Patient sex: M
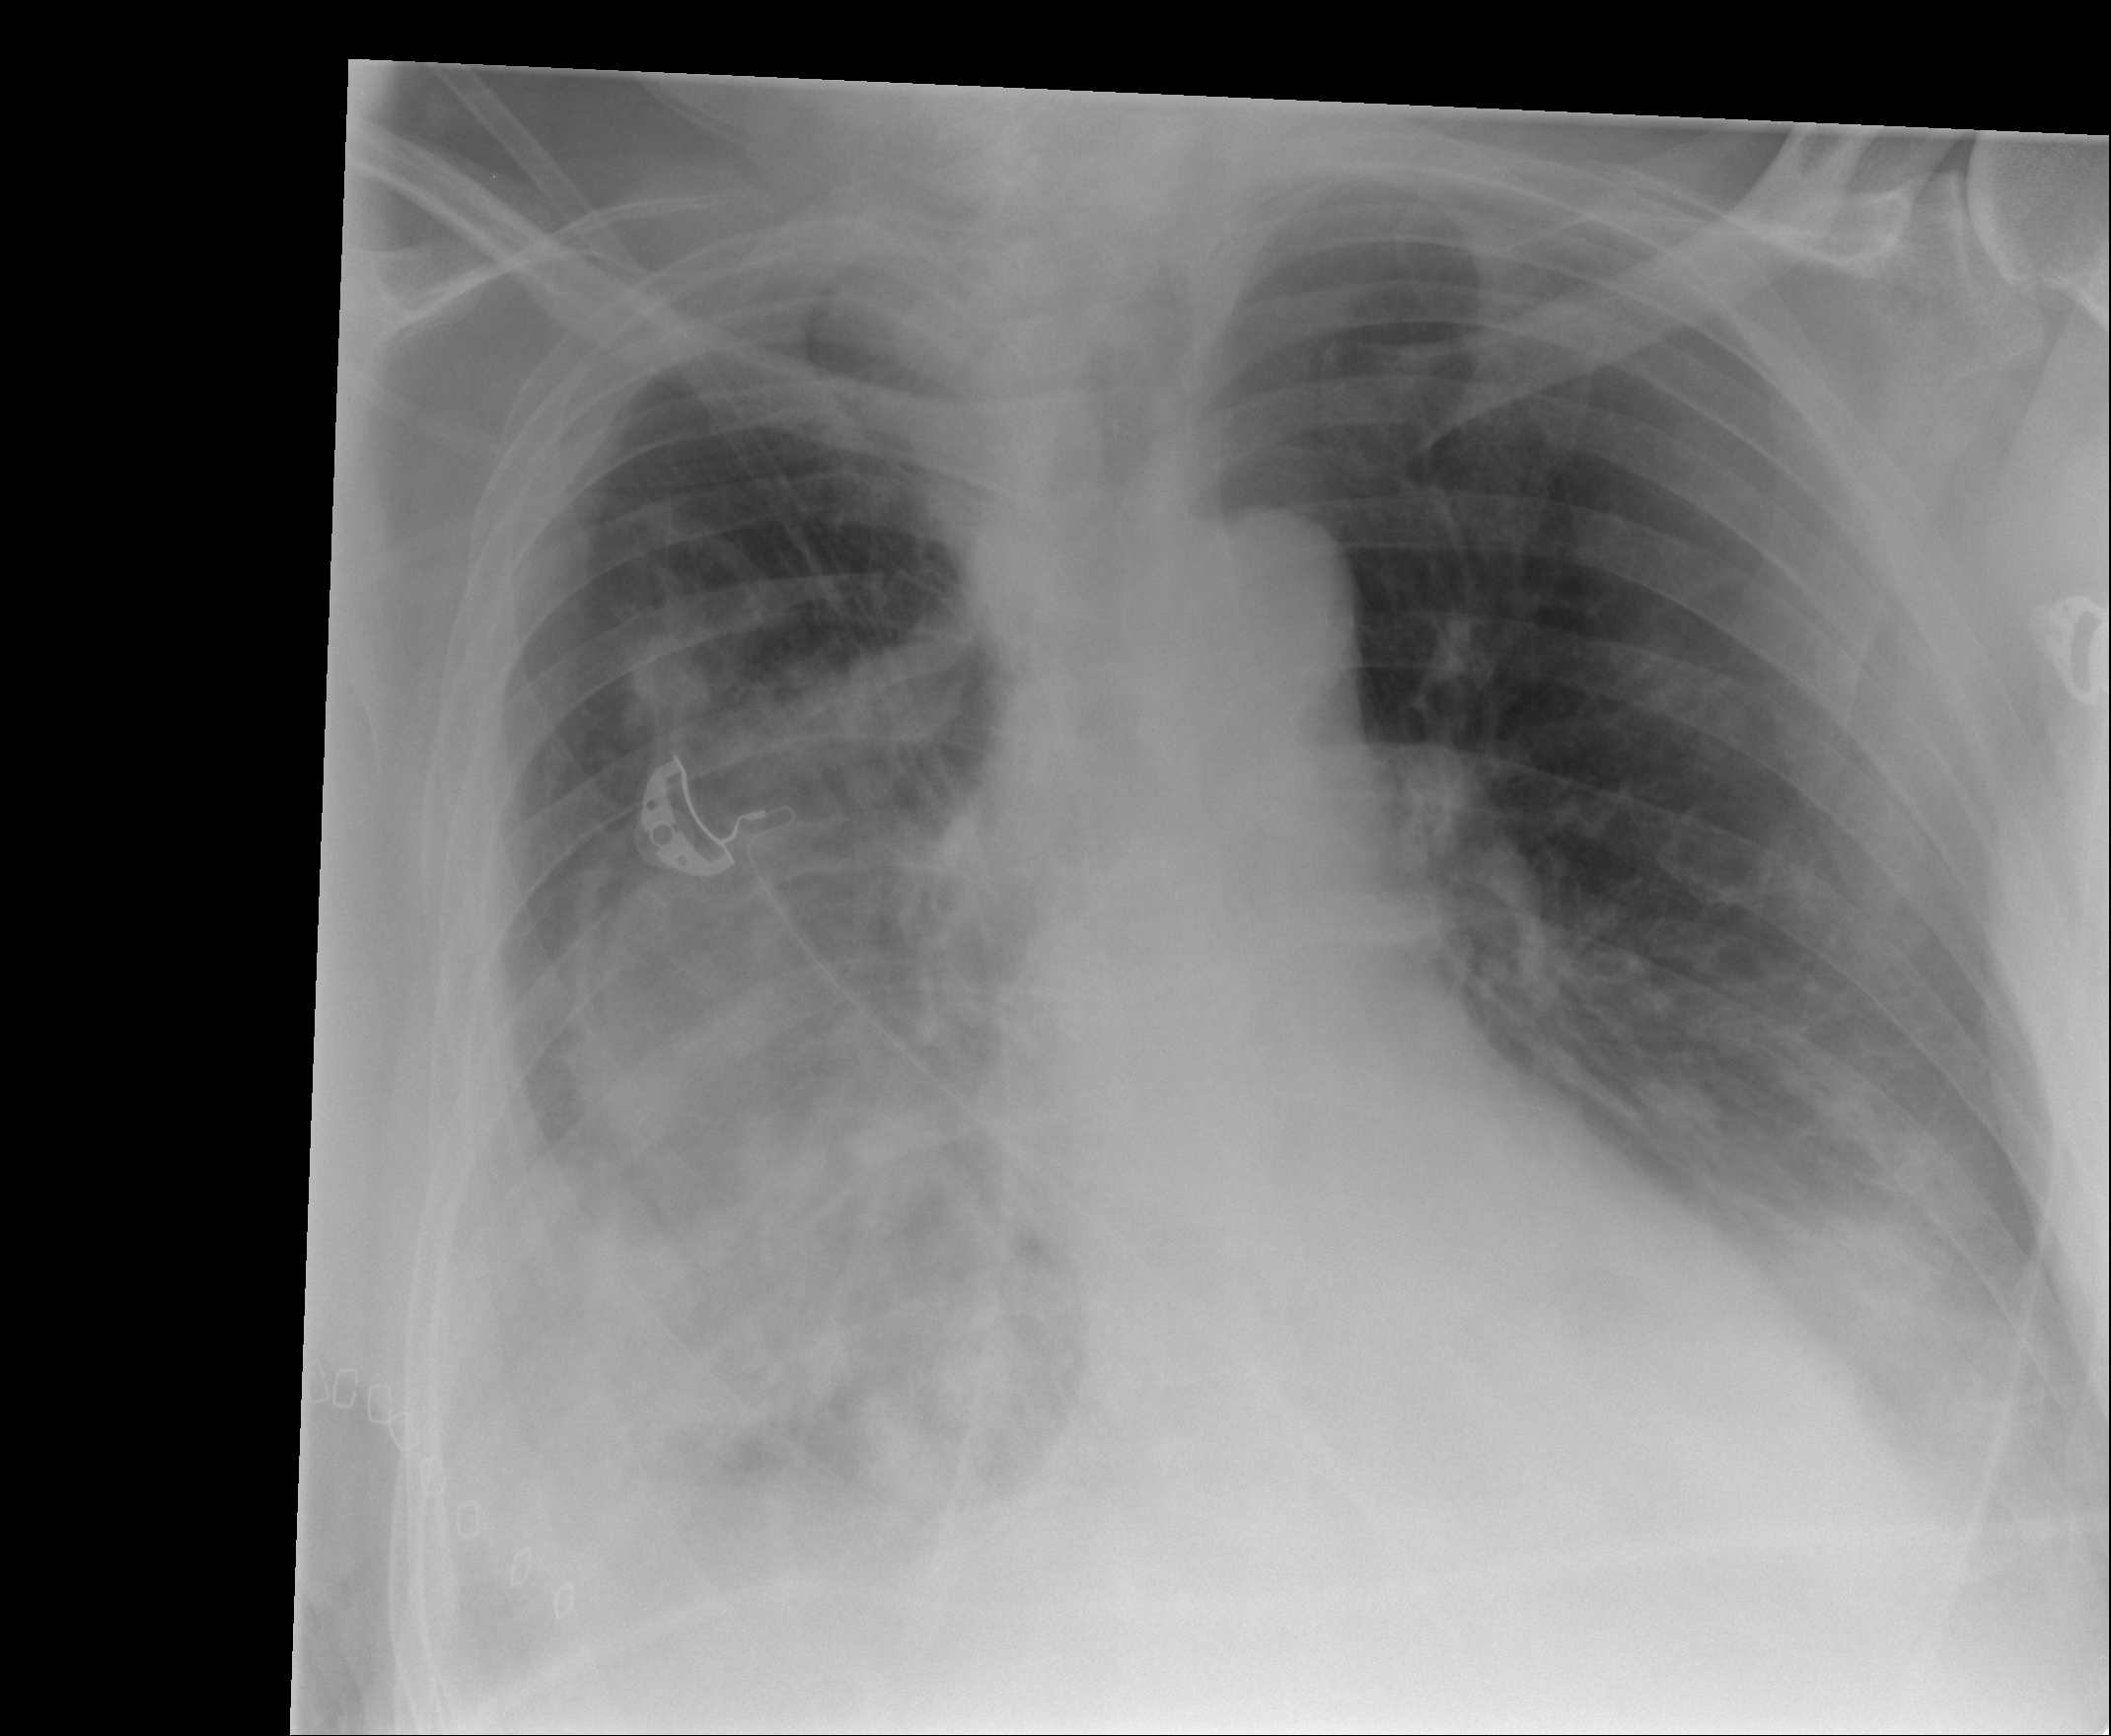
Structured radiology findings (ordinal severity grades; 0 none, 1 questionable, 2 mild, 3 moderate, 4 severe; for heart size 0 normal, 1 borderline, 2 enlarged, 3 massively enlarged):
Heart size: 0
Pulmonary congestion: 0
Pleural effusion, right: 0
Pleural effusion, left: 2
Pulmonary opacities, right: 3
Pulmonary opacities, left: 0
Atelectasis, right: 3
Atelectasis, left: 2